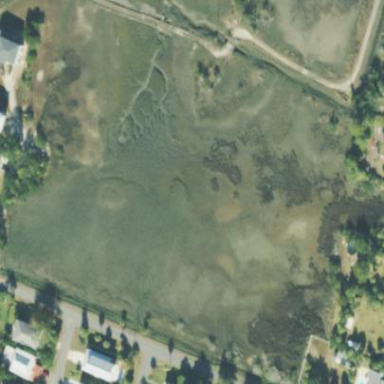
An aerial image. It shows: Marsh wetland.